A bearing vibration time series has been folded into this square grayscale image, one row per segment of consecutive samples. Based on the visible evidence, which condition applies: normal, inner_race, outer_race, ball?
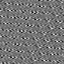
Answer: inner_race